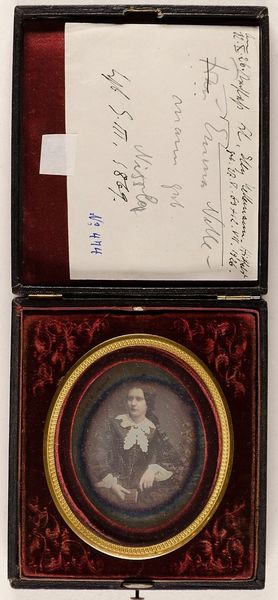
Titel: Frau Emma Nellemann geb. Nissle
Standort: Hamburg
Institution: Museum für Kunst und Gewerbe Hamburg
Schlagwörter: frau, portrait, foto, fotografie, photographie, photo, etui, lichtbild, daguerreotypie, bildwerke, angewandte und bildende kunst, hessische systematik, porträt, porträtfotografie, porträtphotographie, hüftbild